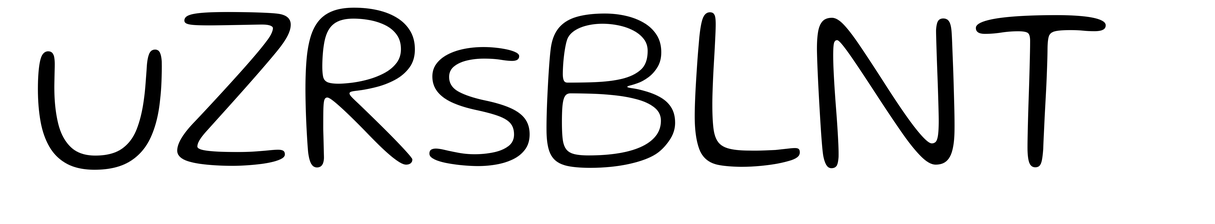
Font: Gluten_ExtraLight